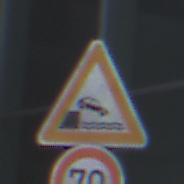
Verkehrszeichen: Ufer
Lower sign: Geschwindigkeit70
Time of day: MorningAfternoon
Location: Outdoor (Urban)
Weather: PartlyCloudy
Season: NotSpecified
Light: Natural